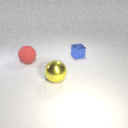
small blue metal cube behind large red rubber sphere